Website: apple
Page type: cart
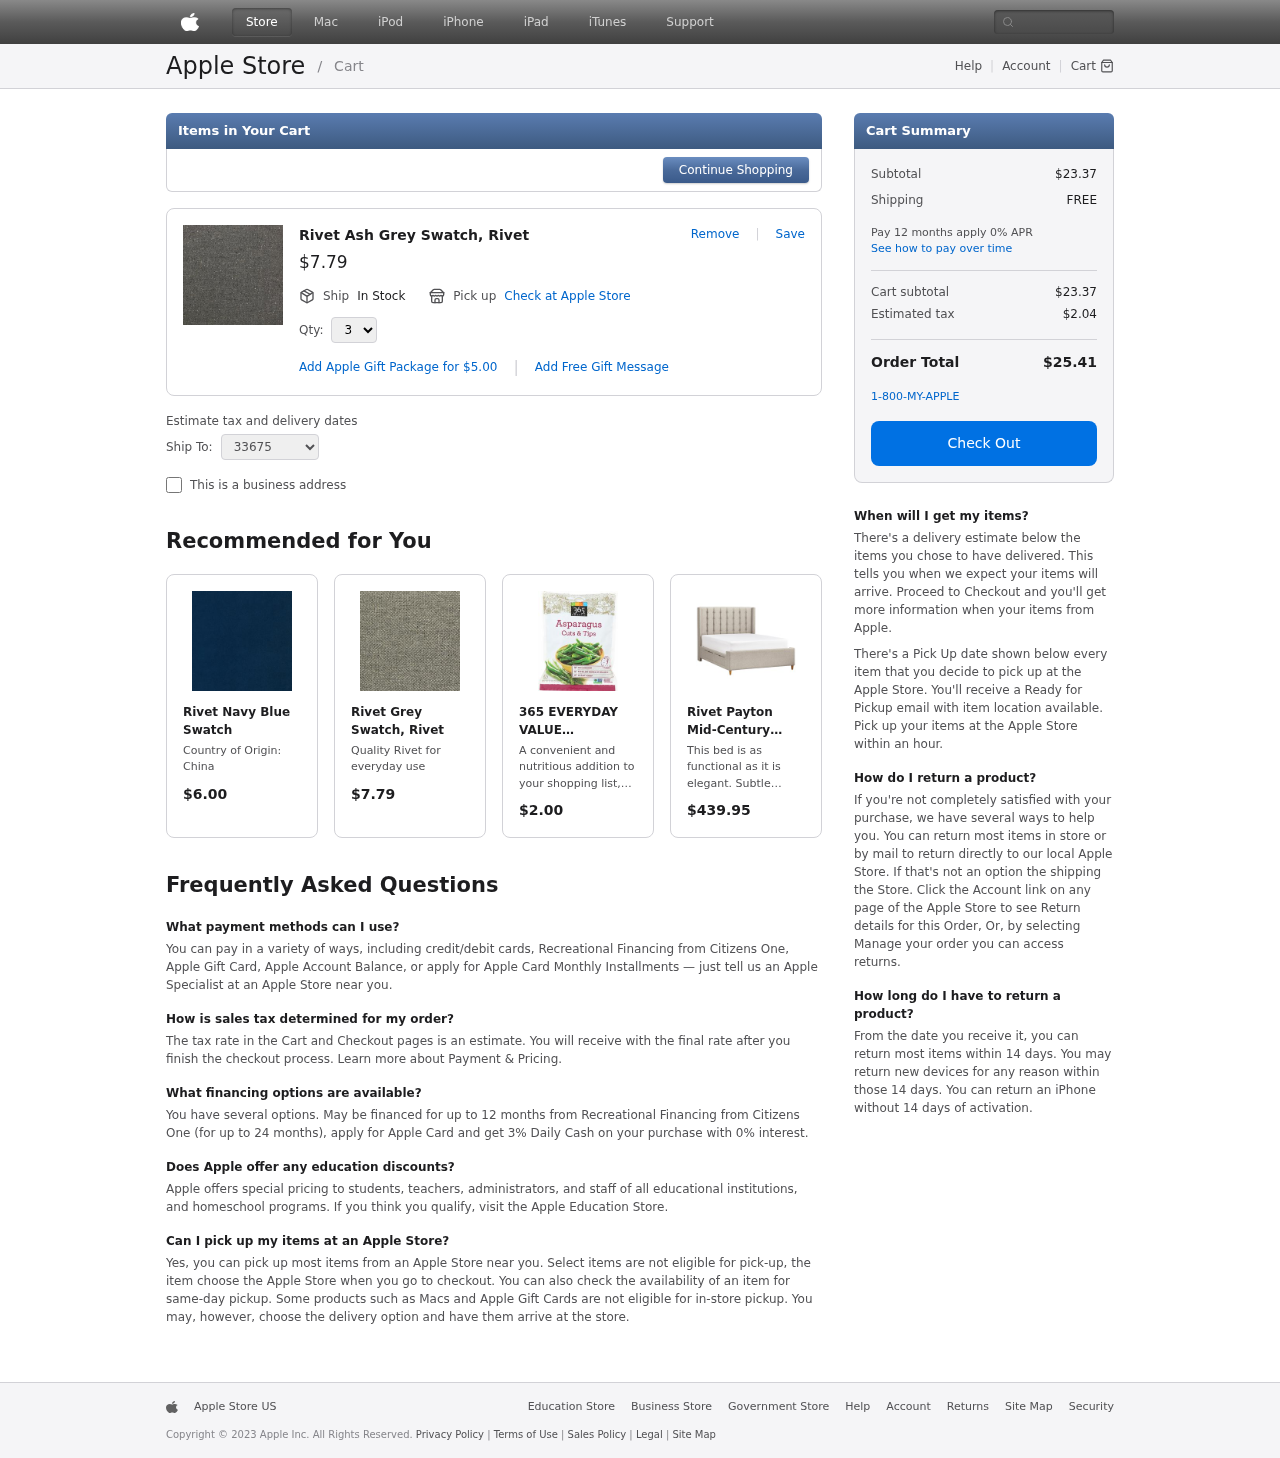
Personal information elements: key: PII_POSTCODE
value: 33675
Product elements: key: PRODUCT1_NAME
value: Rivet Ash Grey Swatch, Rivet
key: PRODUCT1_PRICE
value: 7.79
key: PRODUCT1_QUANTITY
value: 3
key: PRODUCT2_DESC
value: Country of Origin: China
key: PRODUCT2_NAME
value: Rivet Navy Blue Swatch
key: PRODUCT2_PRICE
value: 6
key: PRODUCT3_DESC
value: Quality Rivet for everyday use
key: PRODUCT3_NAME
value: Rivet Grey Swatch, Rivet
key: PRODUCT3_PRICE
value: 7.79
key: PRODUCT4_DESC
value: A convenient and nutritious addition to your shopping list, our asparagus cuts and tips are quick-frozen to preserve flavor and cook up in minutes-just microwave or boil.
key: PRODUCT4_NAME
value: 365 EVERYDAY VALUE Asparagus Cuts & Tips, 12 OZ
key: PRODUCT4_PRICE
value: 2
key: PRODUCT5_DESC
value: This bed is as functional as it is elegant. Subtle tufting in the herringbone fabric gives the headboard and footboard distinctive style. Four drawers underneath provide the perfect place for hiding C
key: PRODUCT5_NAME
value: Rivet Payton Mid-Century Modern Tufted King Bed with Headboard, 82" W, Natural
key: PRODUCT5_PRICE
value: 439.95
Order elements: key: ORDER_SUBTOTAL
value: $23.37
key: ORDER_SHIPPING_COST
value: FREE
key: ORDER_SUBTOTAL2
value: $23.37
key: ORDER_TAX
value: $2.04
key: ORDER_TOTAL
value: $25.41